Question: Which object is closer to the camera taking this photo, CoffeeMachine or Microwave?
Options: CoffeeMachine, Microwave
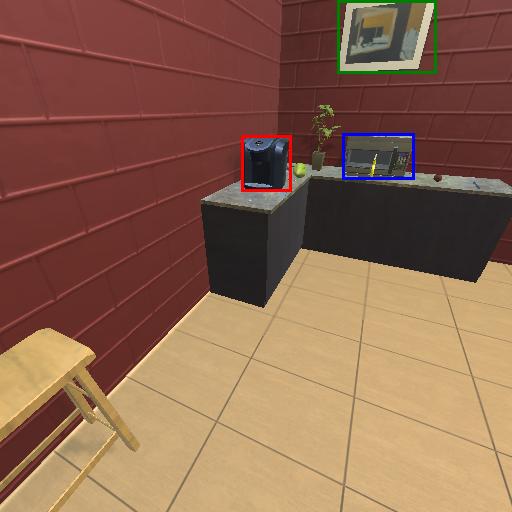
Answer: CoffeeMachine